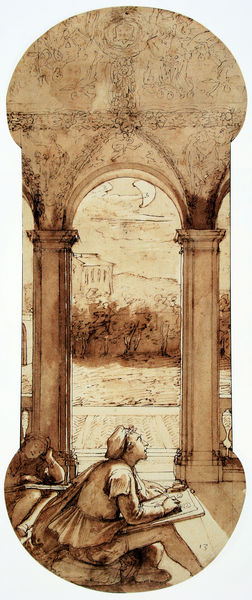
Titel: Taddeo schläft/ Taddeo kopiert die Fresken Raffaels in der Loggia der Villa Farnesina
Künstler: Federico Zuccari
Standort: Los Angeles
Institution: The J. Paul Getty Museum
Schlagwörter: felsen, gemälde, hand, himmel, mann, schatten, schlaf, weiß, wolken, bäume, landschaft, sitzen, braun, frau, grau, hut, licht, männer, nacht, pfeiler, schwarz, skizze, säule, säulen, tür, zeichnung, ausblick, gebäude, haus, rot, wolke, beige, muster, ornament, rock, jung, kappe, mütze, arm, bild, hügel, decke, blatt, garten, aussicht, bein, papier, schlafen, bogen, perspektive, sepia, figuren, rundbogen, poet, schmal, ornamente, maler, stuck, plinthe, junge, bögen, eingang, tusche, arkade, mond, gewölbe, orient, torbogen, brett, halbmond, mondsichel, sichel, radierung, künstler, bleistift, mosaik, entwurf, malen, stift, tinte, arkaden, zeichnen, schreiben, lanschaft, mappe, ausgang, tempel, fresko, basis, schreiber, block, zeichner, baluster, kniet, zeichenbrett, pfeier, shlafen, robraun